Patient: sex F, age 26
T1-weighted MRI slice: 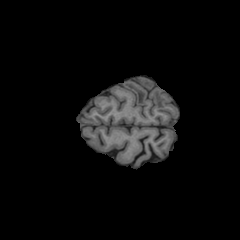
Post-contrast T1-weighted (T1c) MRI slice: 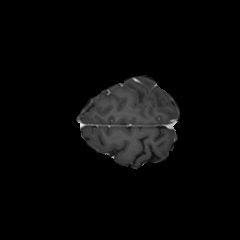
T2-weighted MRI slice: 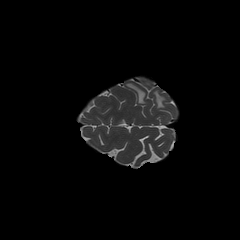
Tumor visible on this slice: yes
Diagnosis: Glioblastoma, IDH-wildtype
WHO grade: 4